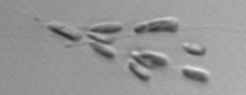
Label: Dinobryon